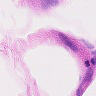
Metastatic tissue present: no